Question: I'm in need of a Gantt chart for my project that will display like the chart below, And data must be based from database. I have been looking for one but it only support one block per row. My requirements is to have multiple block per row to avoid redundancy of the 'Name'
any help will be appreciated.

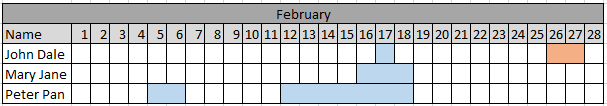
Answer: Check out the <URL> - pick the Flexy Gantt samples in the list on the left.
There are a number of features you will like:
- - - - - - -
There are a whole lot of other features as well, I am sure you won't be disappointed.
Praveen